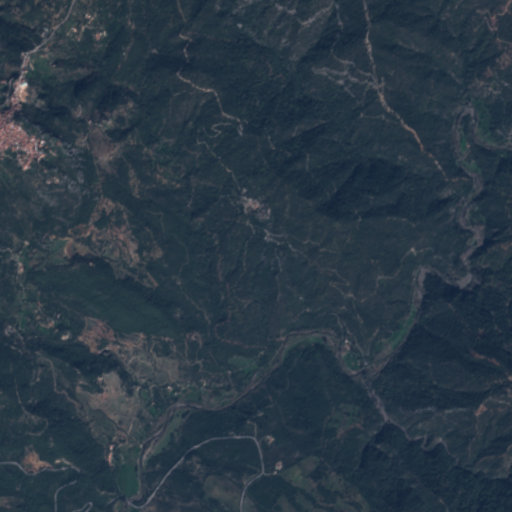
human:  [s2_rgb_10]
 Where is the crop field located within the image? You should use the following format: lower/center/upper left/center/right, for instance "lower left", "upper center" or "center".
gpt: The crop field is located in the upper left of the image.
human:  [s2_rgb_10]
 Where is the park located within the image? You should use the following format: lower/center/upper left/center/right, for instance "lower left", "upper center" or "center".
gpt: The park is located in the upper left of the image.
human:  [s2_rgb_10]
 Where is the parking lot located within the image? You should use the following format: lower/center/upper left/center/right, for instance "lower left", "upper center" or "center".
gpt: The parking lot is located in the upper left of the image.
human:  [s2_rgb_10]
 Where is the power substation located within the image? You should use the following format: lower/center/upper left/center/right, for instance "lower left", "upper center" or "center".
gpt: The power substation is located in the upper left of the image.
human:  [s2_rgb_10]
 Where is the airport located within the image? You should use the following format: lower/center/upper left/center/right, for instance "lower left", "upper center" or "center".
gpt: There is no airport in the image.